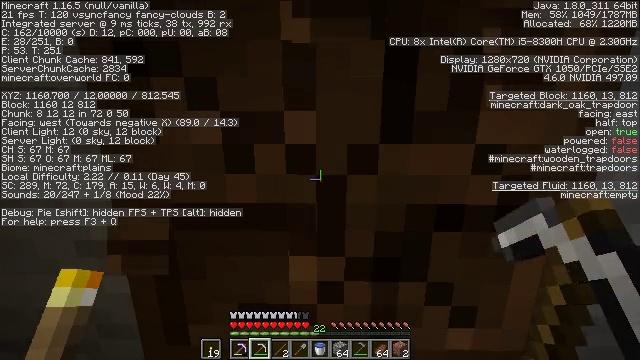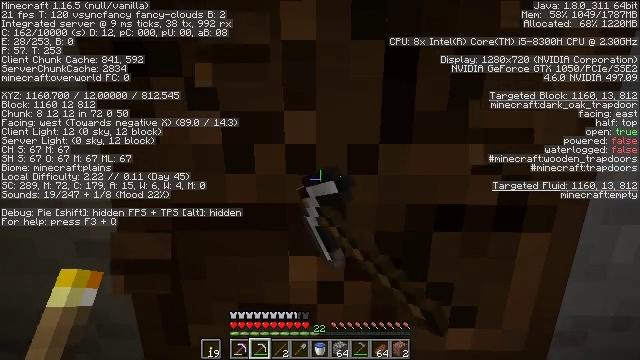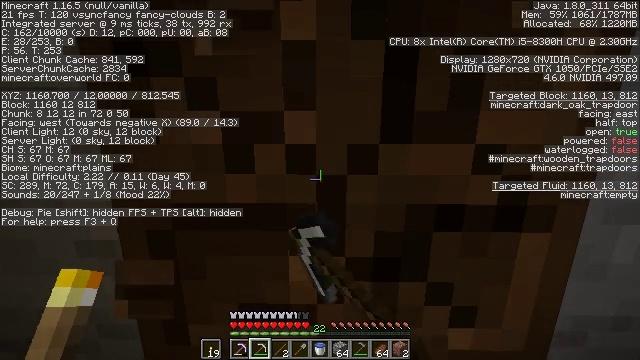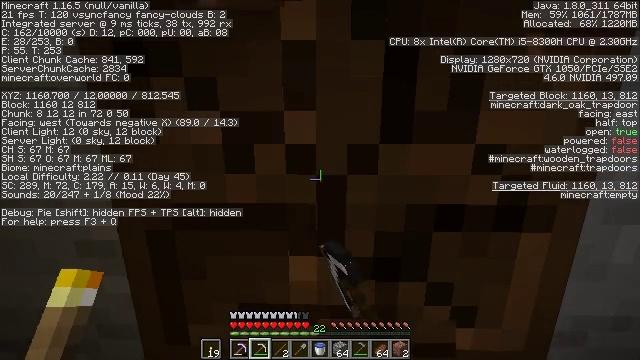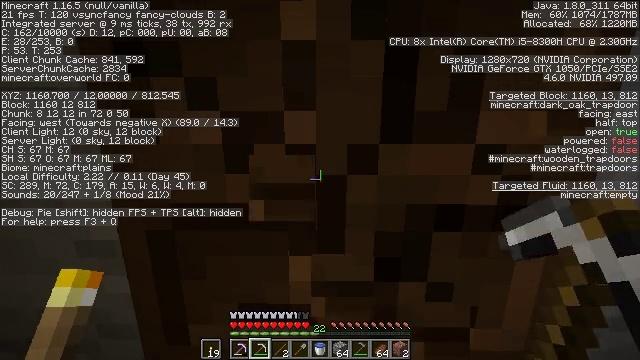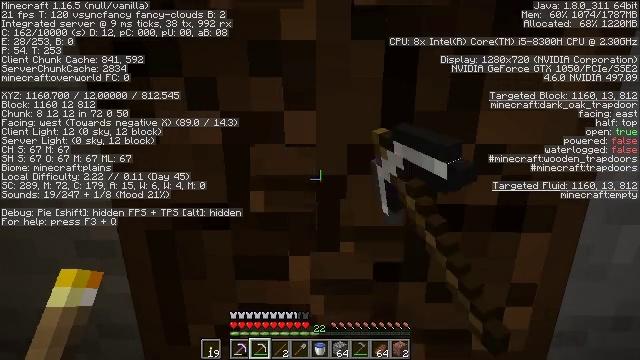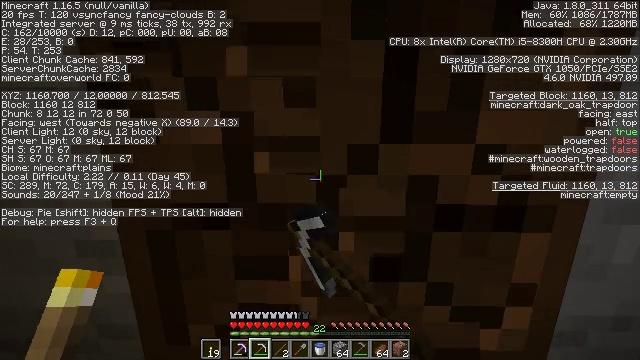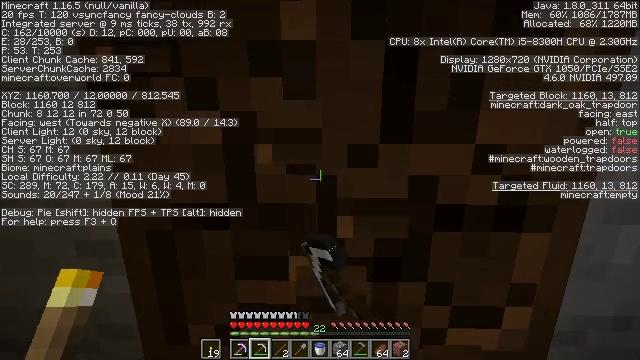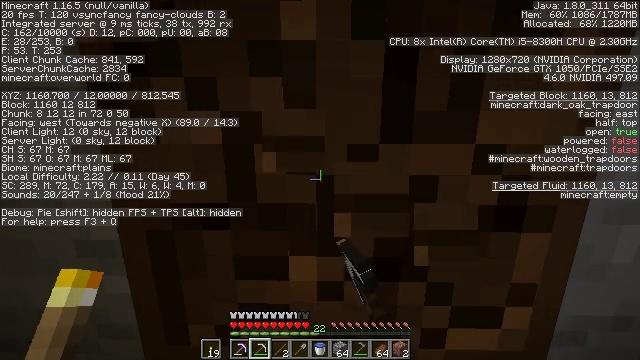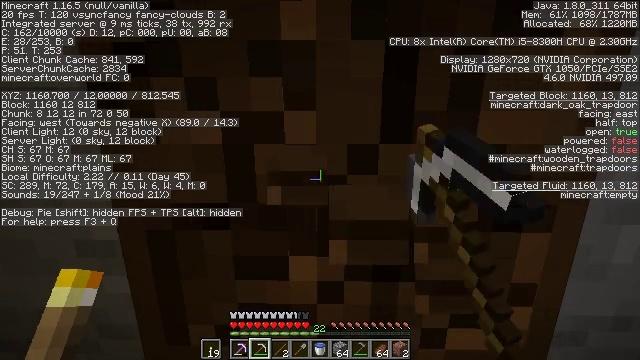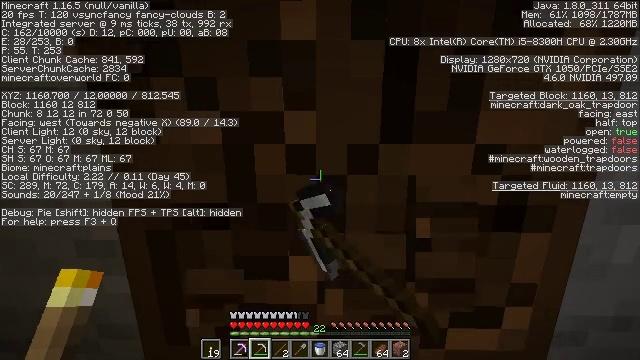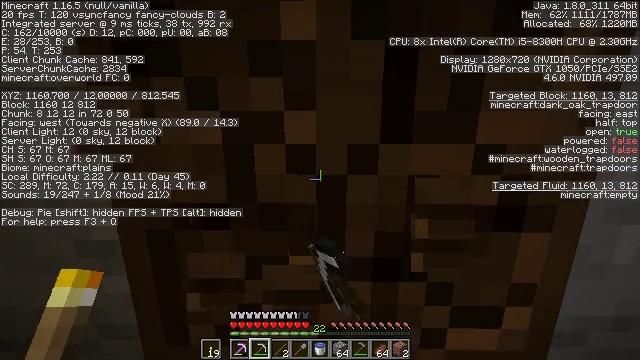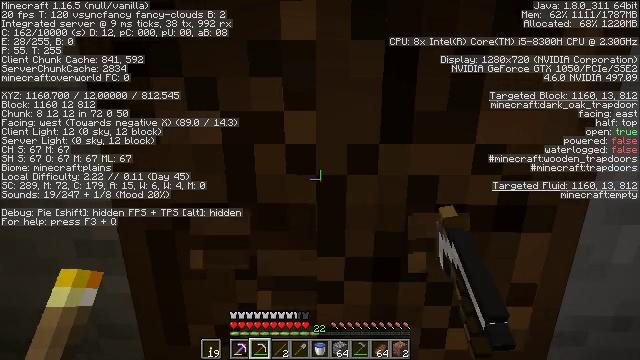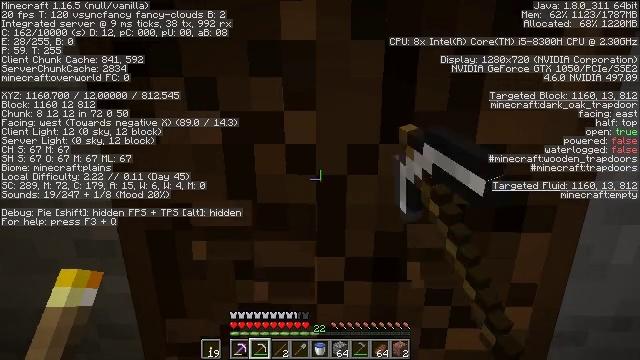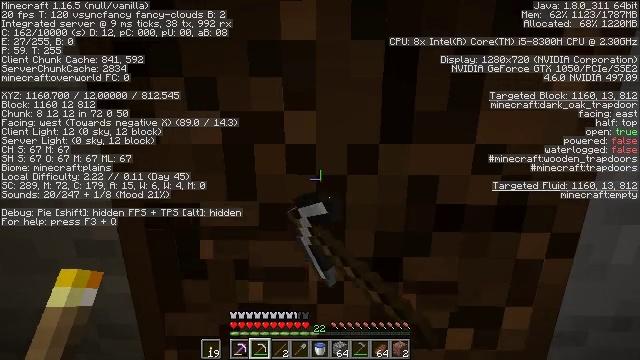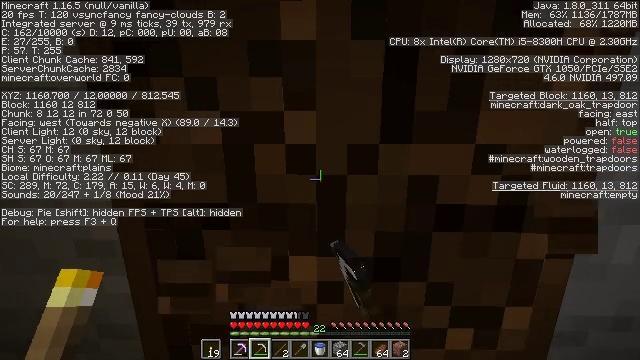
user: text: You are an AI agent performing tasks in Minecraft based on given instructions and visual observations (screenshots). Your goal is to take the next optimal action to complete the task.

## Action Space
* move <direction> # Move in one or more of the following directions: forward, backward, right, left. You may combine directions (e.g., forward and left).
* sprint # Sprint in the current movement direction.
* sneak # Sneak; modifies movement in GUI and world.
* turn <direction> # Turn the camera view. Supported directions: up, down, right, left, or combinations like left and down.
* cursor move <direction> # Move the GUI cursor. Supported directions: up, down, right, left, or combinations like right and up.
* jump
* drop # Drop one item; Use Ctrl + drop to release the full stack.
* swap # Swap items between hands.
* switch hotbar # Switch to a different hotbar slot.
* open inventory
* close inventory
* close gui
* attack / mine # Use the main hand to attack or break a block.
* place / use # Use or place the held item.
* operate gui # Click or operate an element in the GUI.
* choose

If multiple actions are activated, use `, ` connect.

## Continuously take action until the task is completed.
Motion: motion action
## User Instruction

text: Break the dark oak trapdoor to collect it.
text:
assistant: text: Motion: attack / mine
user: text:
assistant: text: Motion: attack / mine
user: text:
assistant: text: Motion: attack / mine
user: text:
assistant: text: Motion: attack / mine
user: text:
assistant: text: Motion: attack / mine
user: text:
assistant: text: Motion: attack / mine
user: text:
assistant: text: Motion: attack / mine
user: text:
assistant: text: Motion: attack / mine
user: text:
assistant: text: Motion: attack / mine
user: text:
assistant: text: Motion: attack / mine
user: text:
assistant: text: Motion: attack / mine
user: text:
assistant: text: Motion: attack / mine
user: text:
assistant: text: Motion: attack / mine
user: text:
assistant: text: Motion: attack / mine
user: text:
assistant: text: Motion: attack / mine
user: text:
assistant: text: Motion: attack / mine
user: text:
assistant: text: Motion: attack / mine
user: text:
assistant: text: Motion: attack / mine
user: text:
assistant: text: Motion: attack / mine
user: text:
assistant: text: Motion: attack / mine
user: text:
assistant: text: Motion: attack / mine
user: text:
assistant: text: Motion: attack / mine
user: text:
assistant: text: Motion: attack / mine
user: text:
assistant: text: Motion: attack / mine
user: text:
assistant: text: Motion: attack / mine
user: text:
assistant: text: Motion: attack / mine
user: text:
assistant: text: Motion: attack / mine
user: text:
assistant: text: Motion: attack / mine